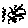
Label: zigzag